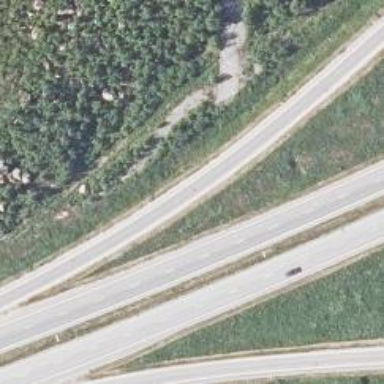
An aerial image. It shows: Trunk link highway.